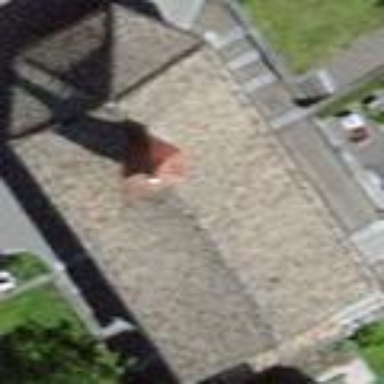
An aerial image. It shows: Chapel that serves as place of worship.